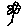
Label: flower